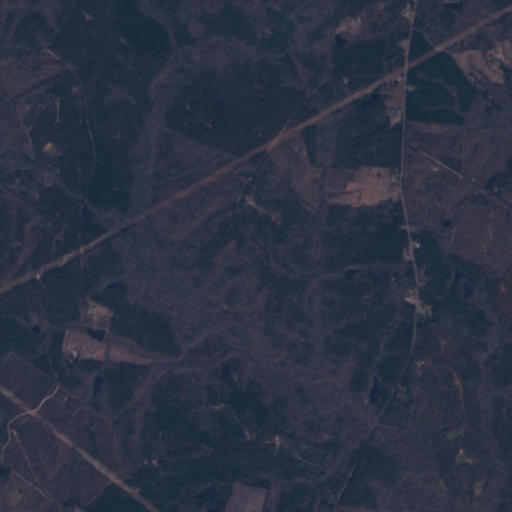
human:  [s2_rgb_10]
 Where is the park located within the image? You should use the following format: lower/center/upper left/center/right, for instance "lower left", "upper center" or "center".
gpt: There is no park in the image.